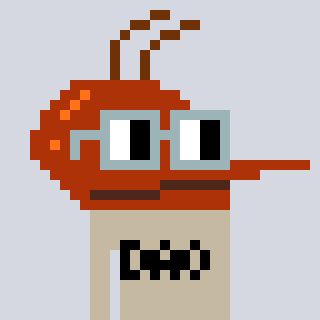
a pixel art character with square dark gray glasses, a mosquito-shaped head and a bege-colored body on a cool background